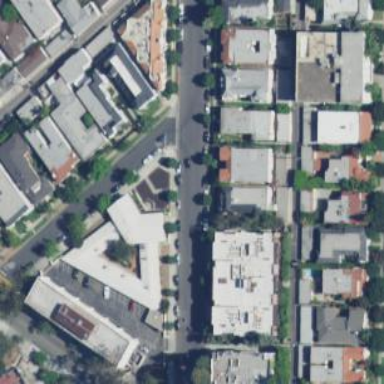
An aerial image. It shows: Sidewalk.